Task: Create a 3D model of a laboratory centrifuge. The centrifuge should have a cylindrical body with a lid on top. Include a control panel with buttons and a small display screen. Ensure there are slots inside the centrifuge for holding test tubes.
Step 17:
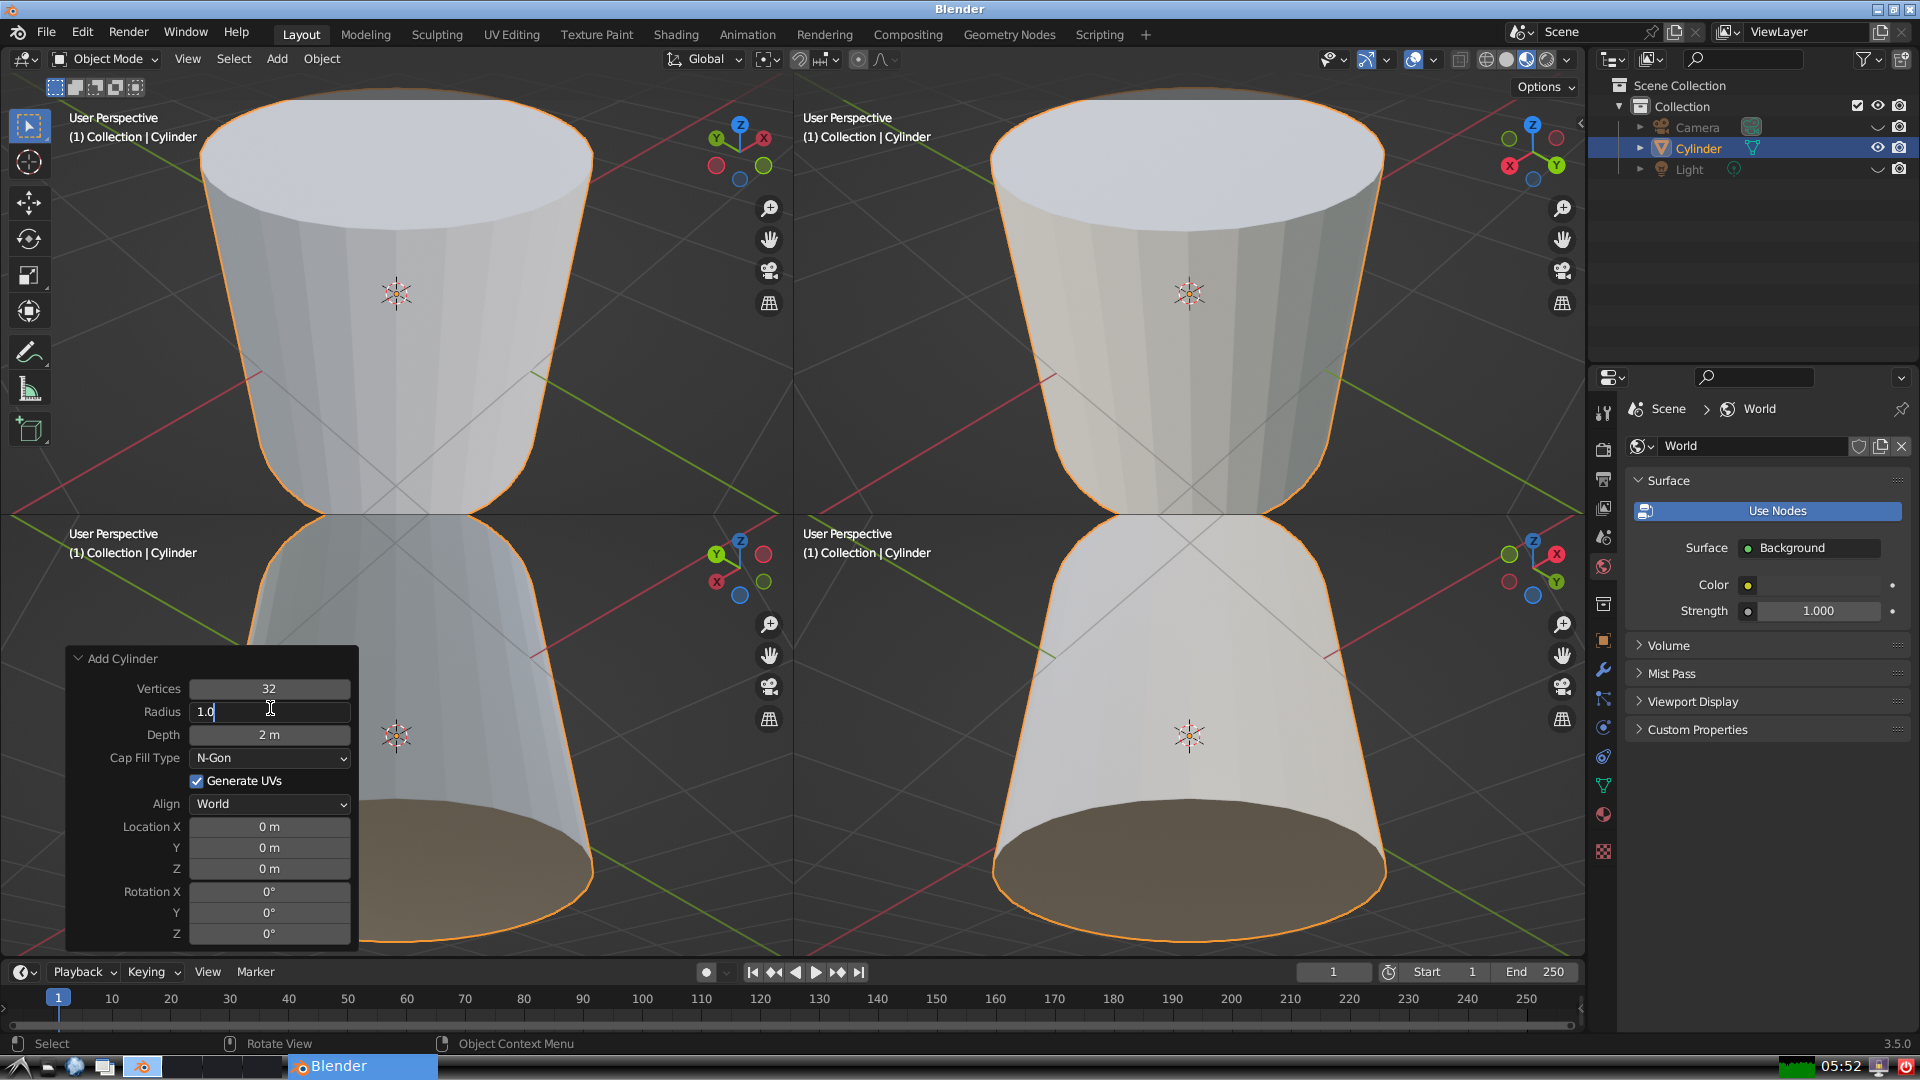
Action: {"key_press": ['Return']}